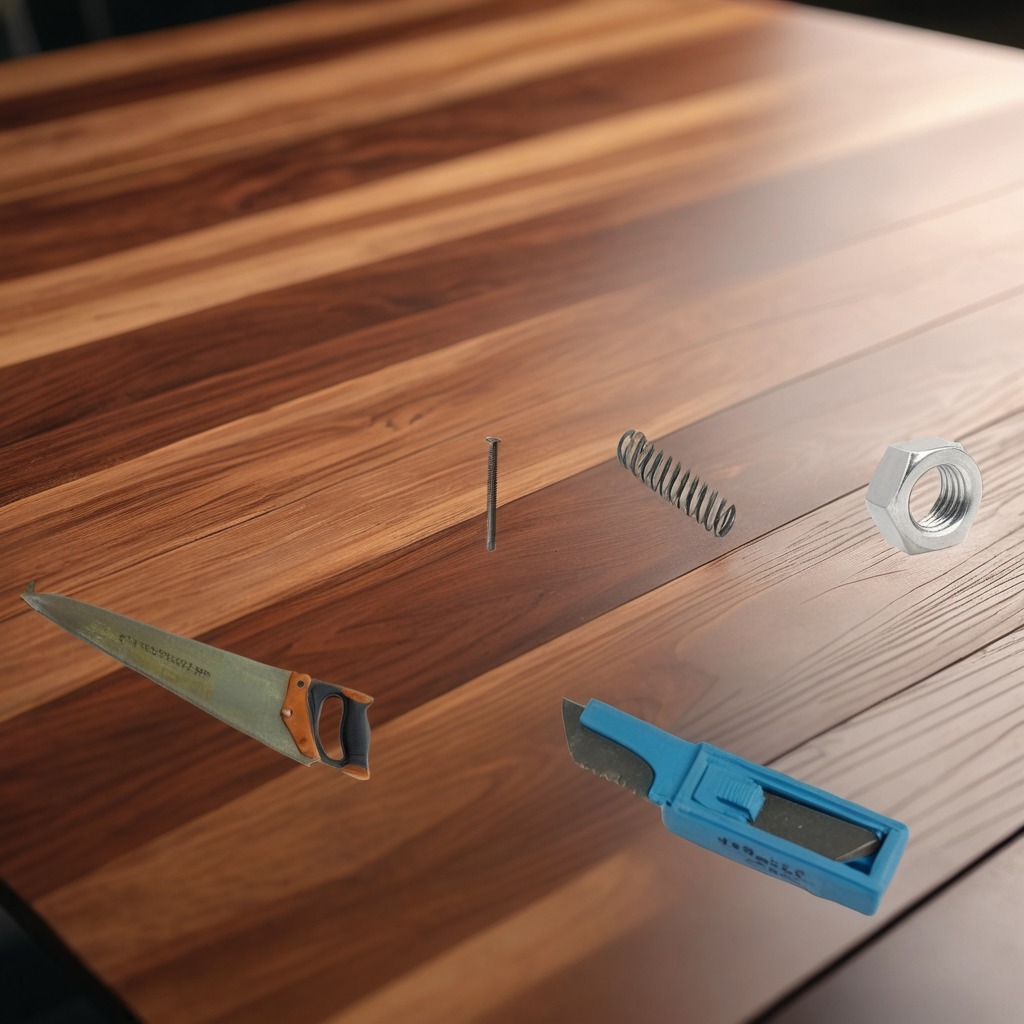
A utility knife, an iron nail, a coiled metal spring, a handheld metal saw, and a metal nut are lying on a wooden table.